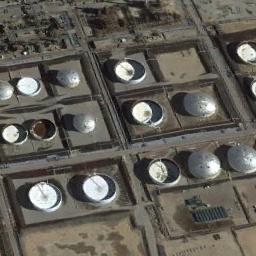
Label: storage tanks